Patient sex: M
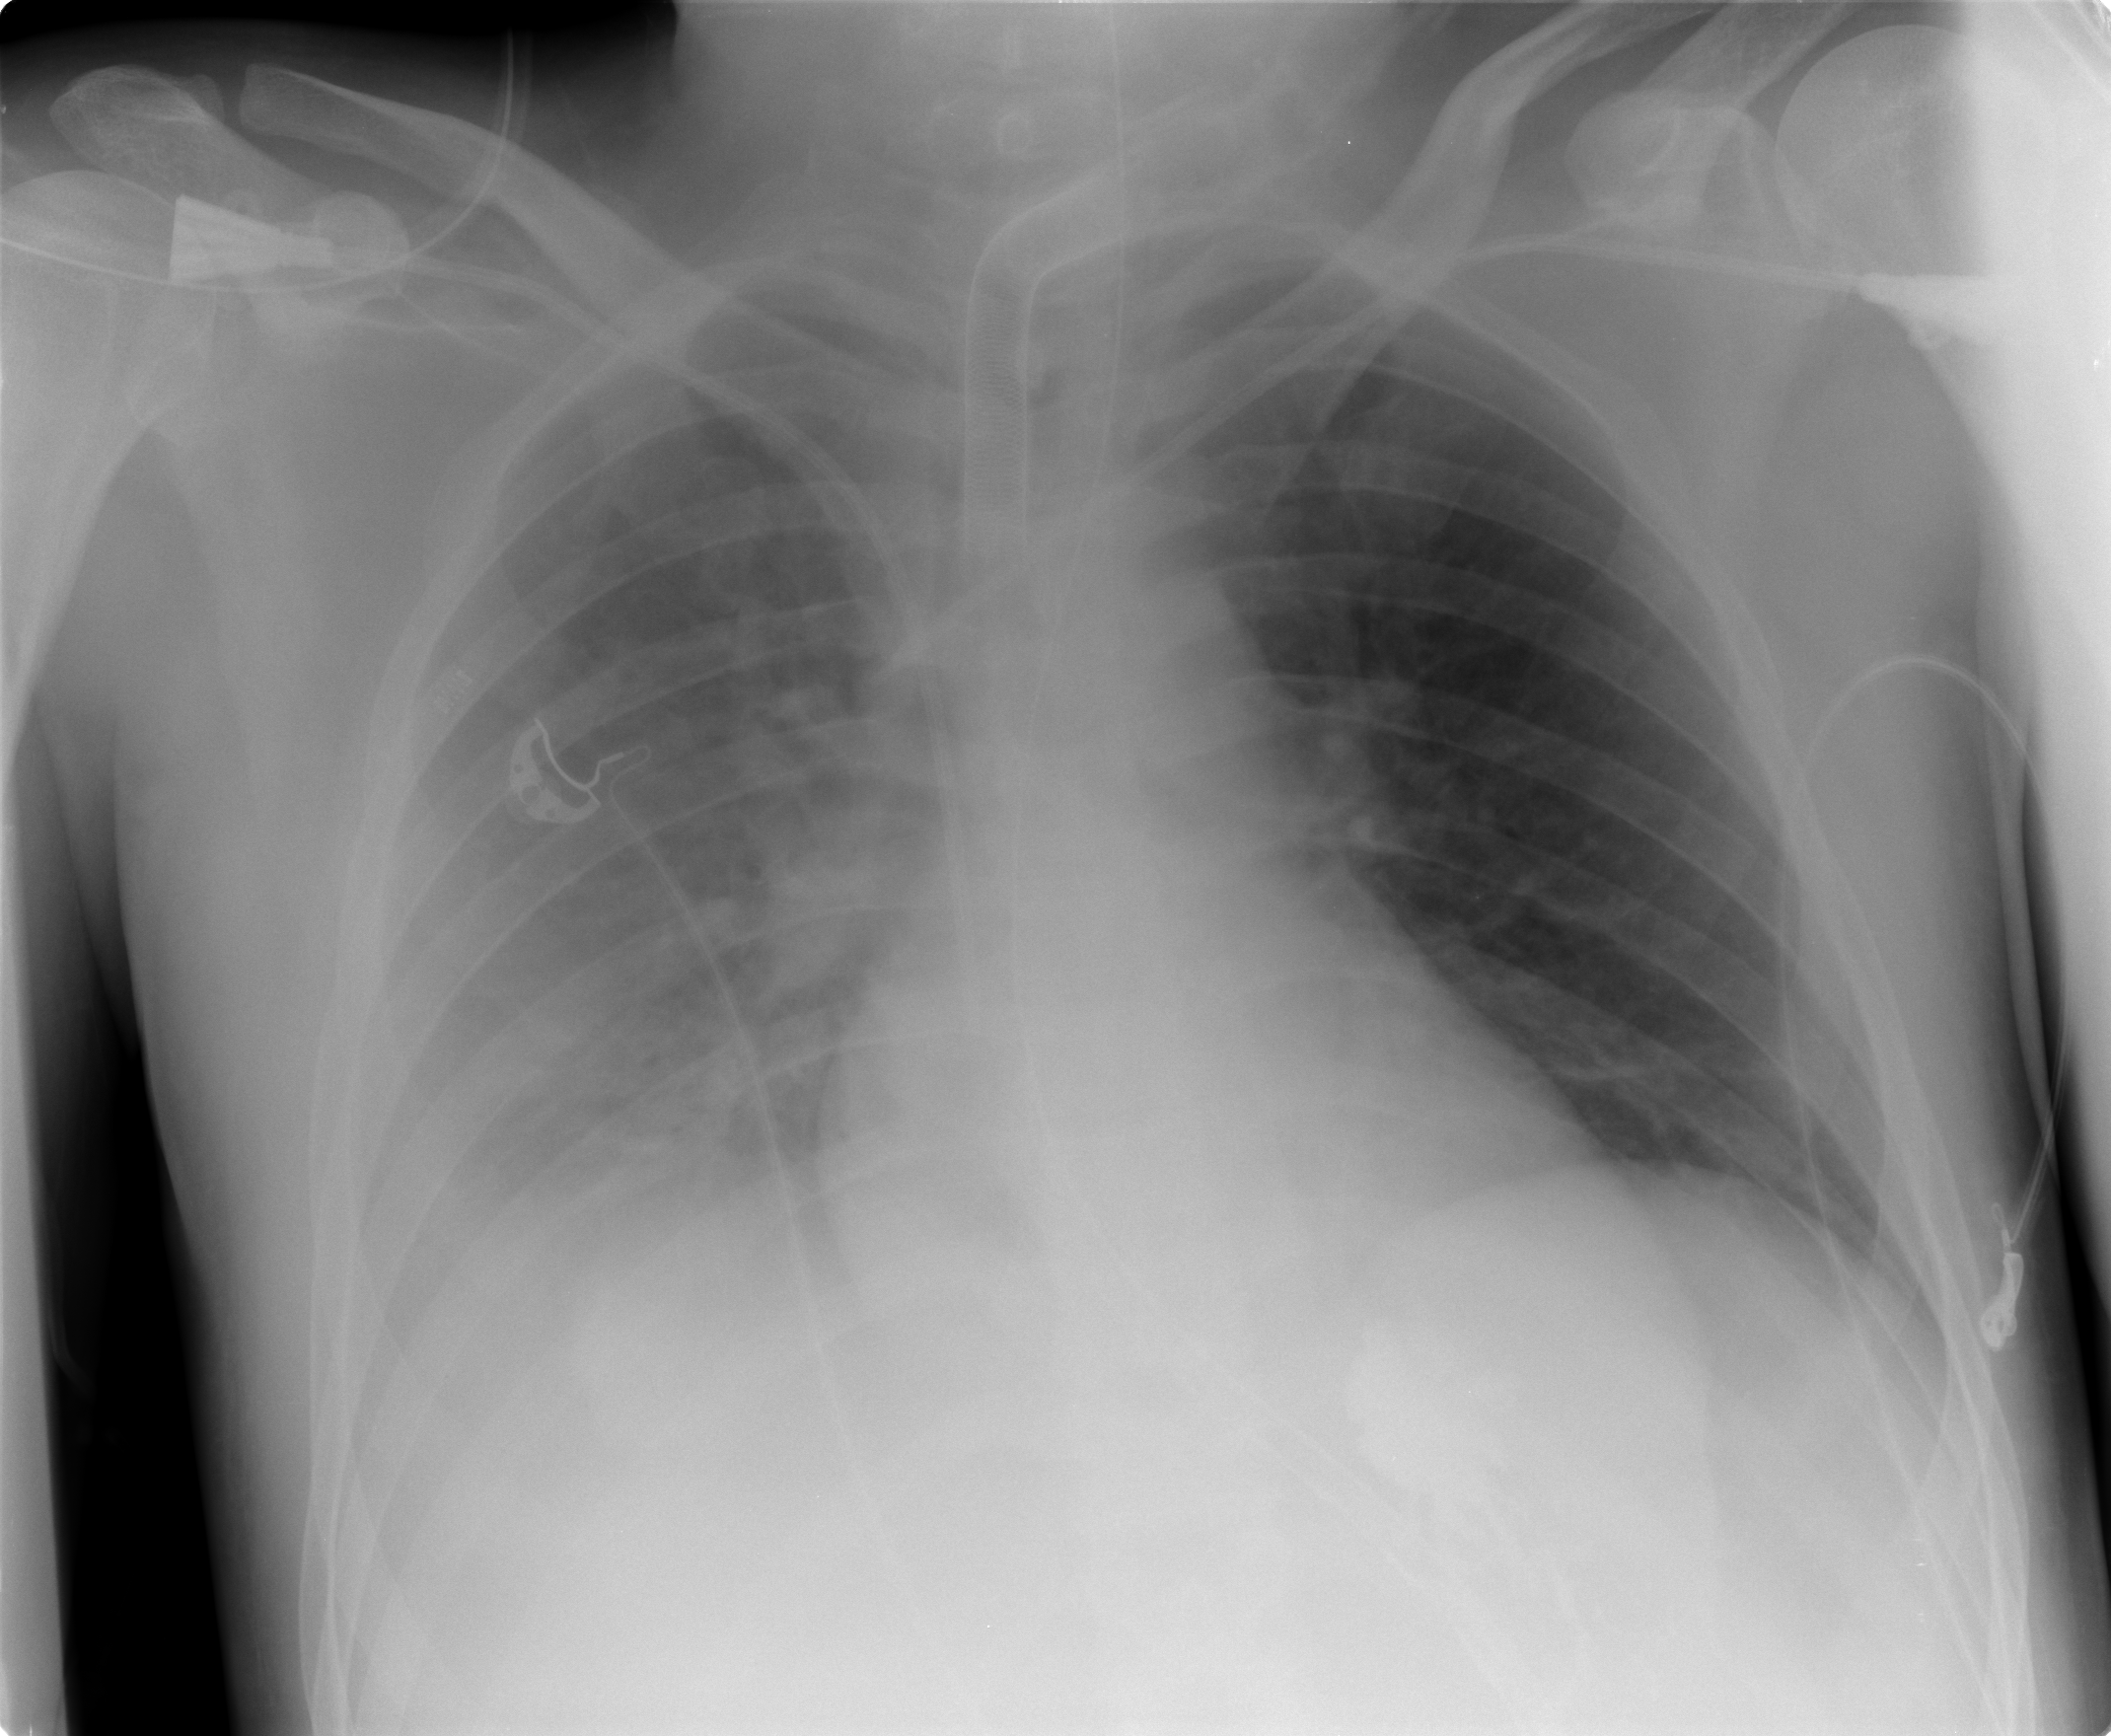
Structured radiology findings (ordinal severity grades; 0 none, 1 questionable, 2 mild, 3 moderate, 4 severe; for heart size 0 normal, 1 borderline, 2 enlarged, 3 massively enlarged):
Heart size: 0
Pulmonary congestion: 0
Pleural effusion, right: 2
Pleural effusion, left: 0
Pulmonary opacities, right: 1
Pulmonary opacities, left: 0
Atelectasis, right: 0
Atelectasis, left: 0